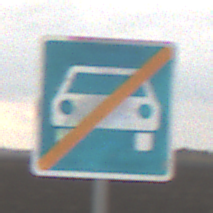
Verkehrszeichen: EndeKraftfahrstrasse
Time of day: MorningAfternoon
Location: Outdoor (Nature)
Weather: Overcast
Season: NotSpecified
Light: Natural